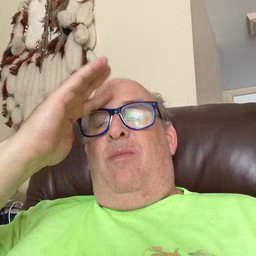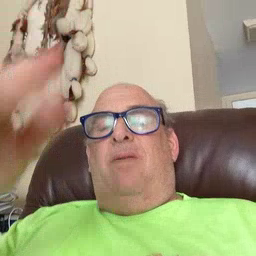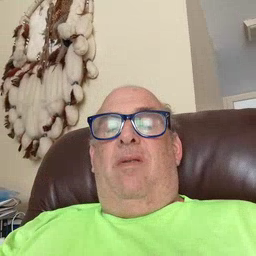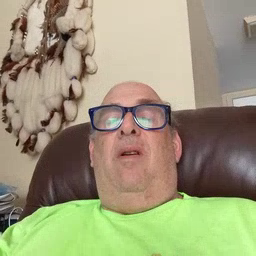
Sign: pretend